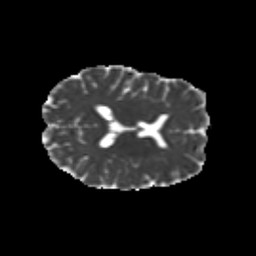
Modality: MD
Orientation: axial
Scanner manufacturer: siemens
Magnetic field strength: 3 T
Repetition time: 9.2 s
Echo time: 0.084 s